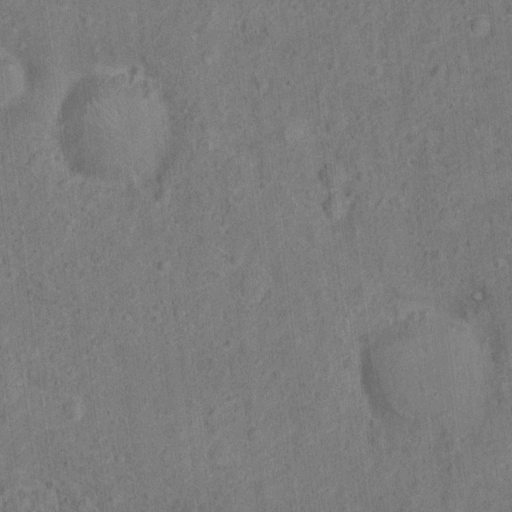
Classes present: Background